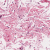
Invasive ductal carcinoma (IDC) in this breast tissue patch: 0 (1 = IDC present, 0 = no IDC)